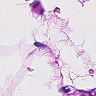
Metastatic tissue present: no